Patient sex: M
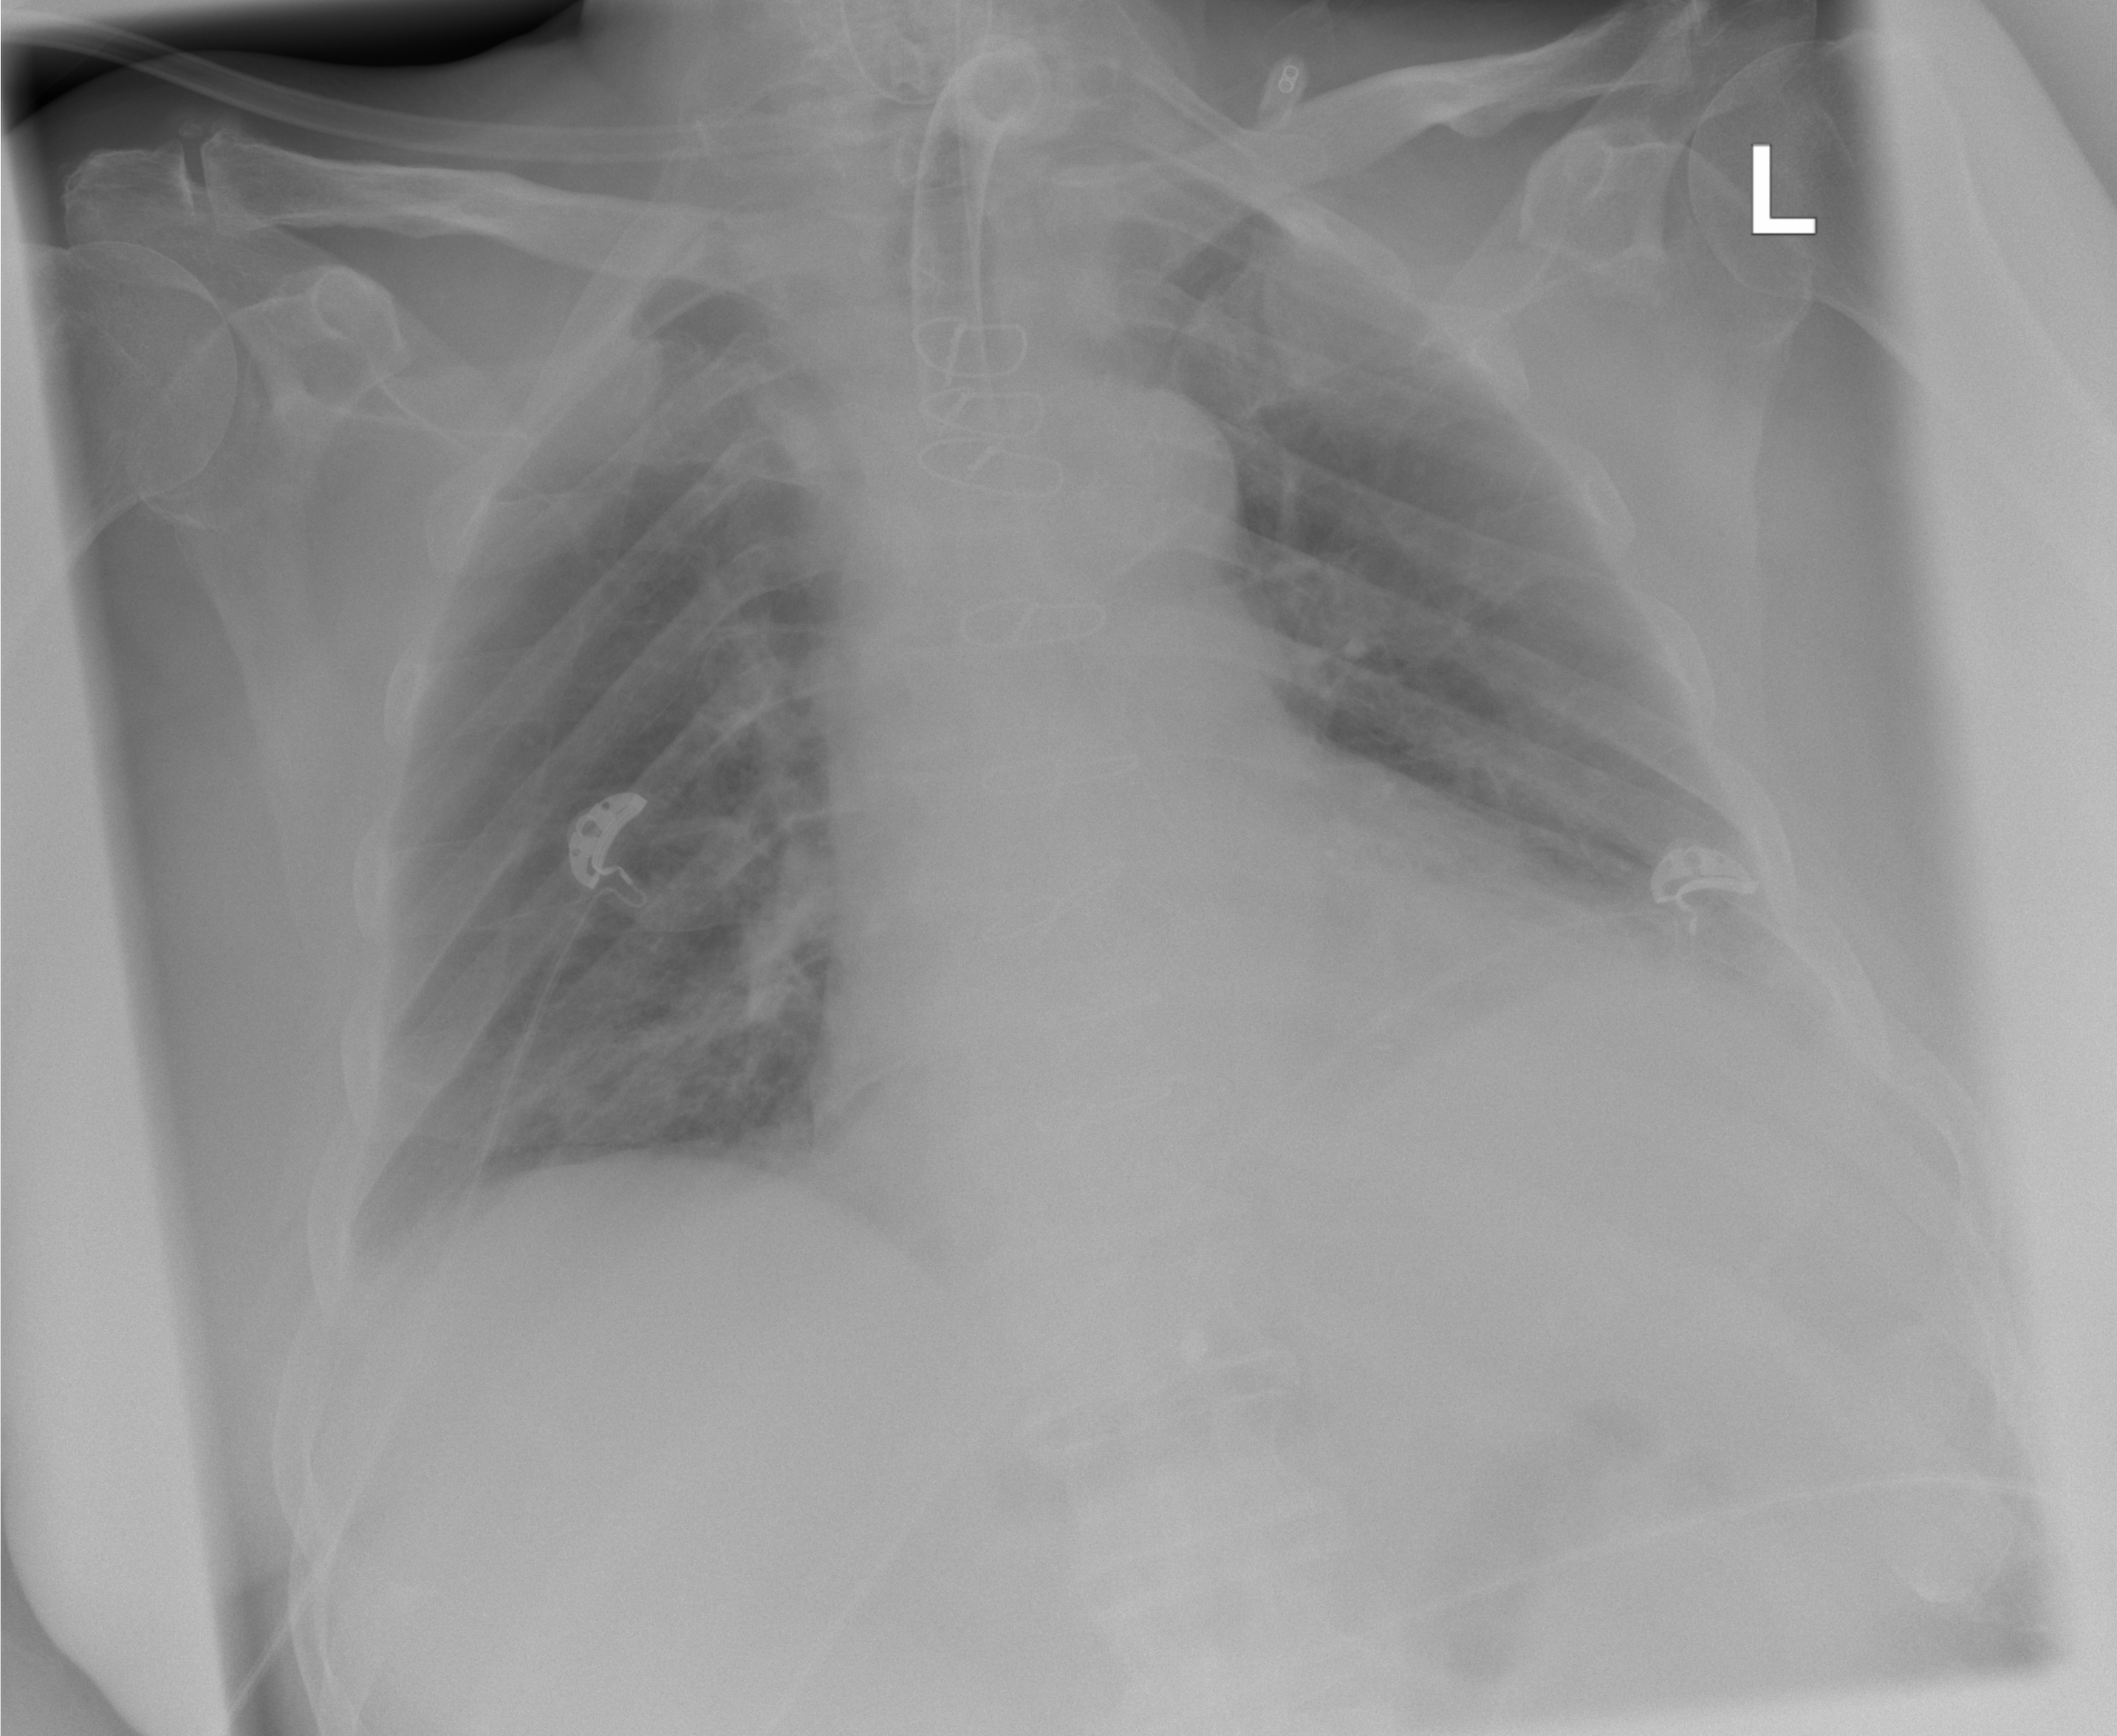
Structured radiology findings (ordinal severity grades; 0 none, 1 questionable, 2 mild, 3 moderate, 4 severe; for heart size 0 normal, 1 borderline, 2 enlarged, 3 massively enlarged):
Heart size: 2
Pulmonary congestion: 0
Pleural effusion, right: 0
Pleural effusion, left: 2
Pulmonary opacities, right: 1
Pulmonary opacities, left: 0
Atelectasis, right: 1
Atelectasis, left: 2